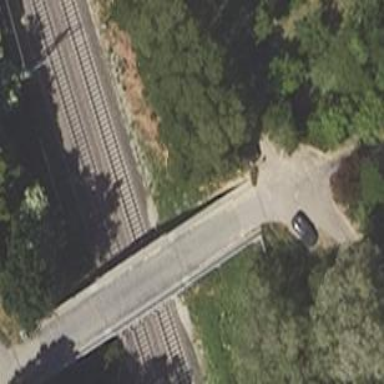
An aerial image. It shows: Man-made bridge.